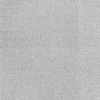
Atmospheric dust classification: dusty